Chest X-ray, AP view. Patient: 57 years old, sex F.
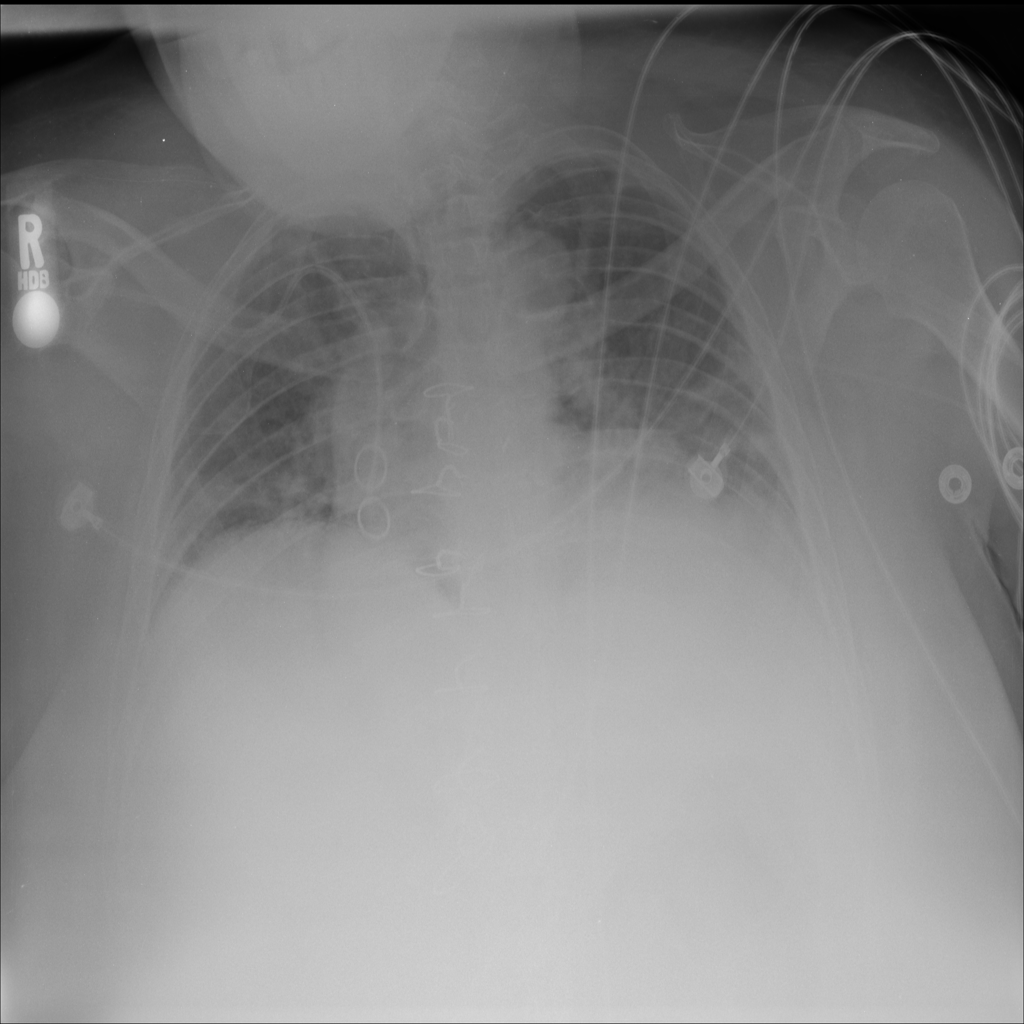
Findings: No Finding